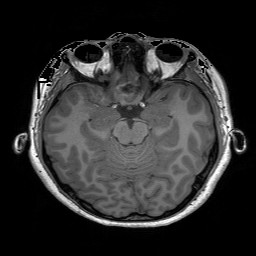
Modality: T1w
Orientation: coronal